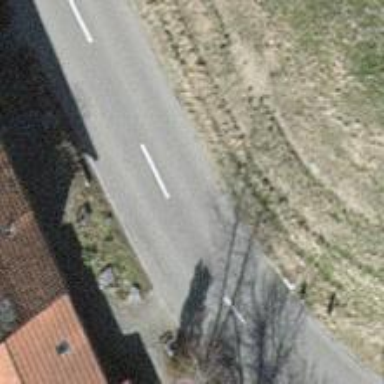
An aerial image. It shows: Hedge acting as barrier.